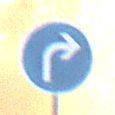
Verkehrszeichen: VorgeschriebeneFahrtrichtungRechts
Umgebung: Outdoor, Nature
Tageszeit: SunriseSunset
Wetter: Clear
Licht: Natural
Jahreszeit: NotSpecified
Kontrast: HighContrast